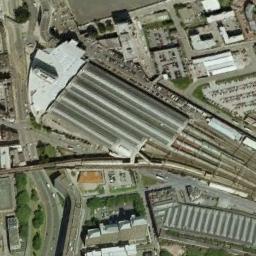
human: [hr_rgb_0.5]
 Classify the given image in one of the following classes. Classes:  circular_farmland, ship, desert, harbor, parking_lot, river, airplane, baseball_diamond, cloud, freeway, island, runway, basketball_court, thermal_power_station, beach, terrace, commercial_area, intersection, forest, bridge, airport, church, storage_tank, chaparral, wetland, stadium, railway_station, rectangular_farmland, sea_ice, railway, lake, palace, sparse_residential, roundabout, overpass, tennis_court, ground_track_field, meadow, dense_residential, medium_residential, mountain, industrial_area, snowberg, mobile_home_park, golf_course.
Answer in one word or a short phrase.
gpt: railway_station